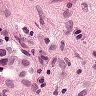
Metastatic tissue present: yes